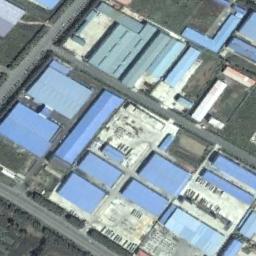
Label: industrial_area